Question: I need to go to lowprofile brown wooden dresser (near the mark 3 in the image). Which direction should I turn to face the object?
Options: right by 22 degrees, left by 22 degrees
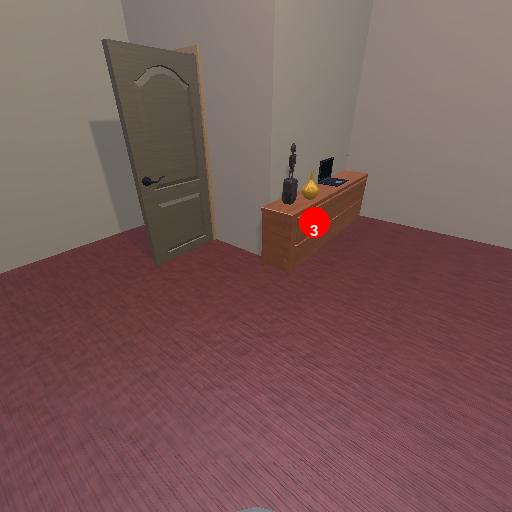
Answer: right by 22 degrees